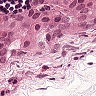
Metastatic tissue present: yes